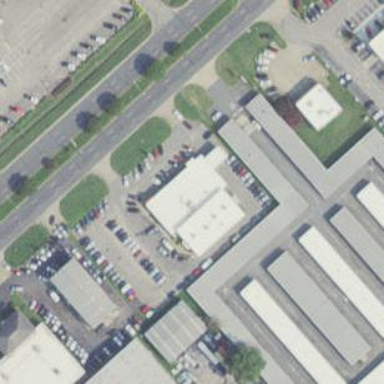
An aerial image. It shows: Building that houses car shop.